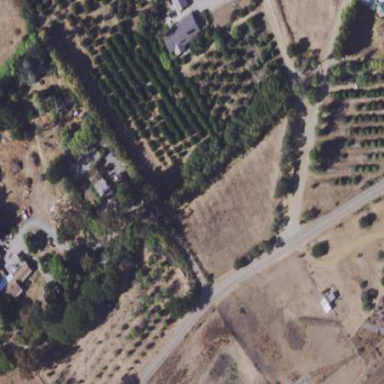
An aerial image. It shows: Orchard.